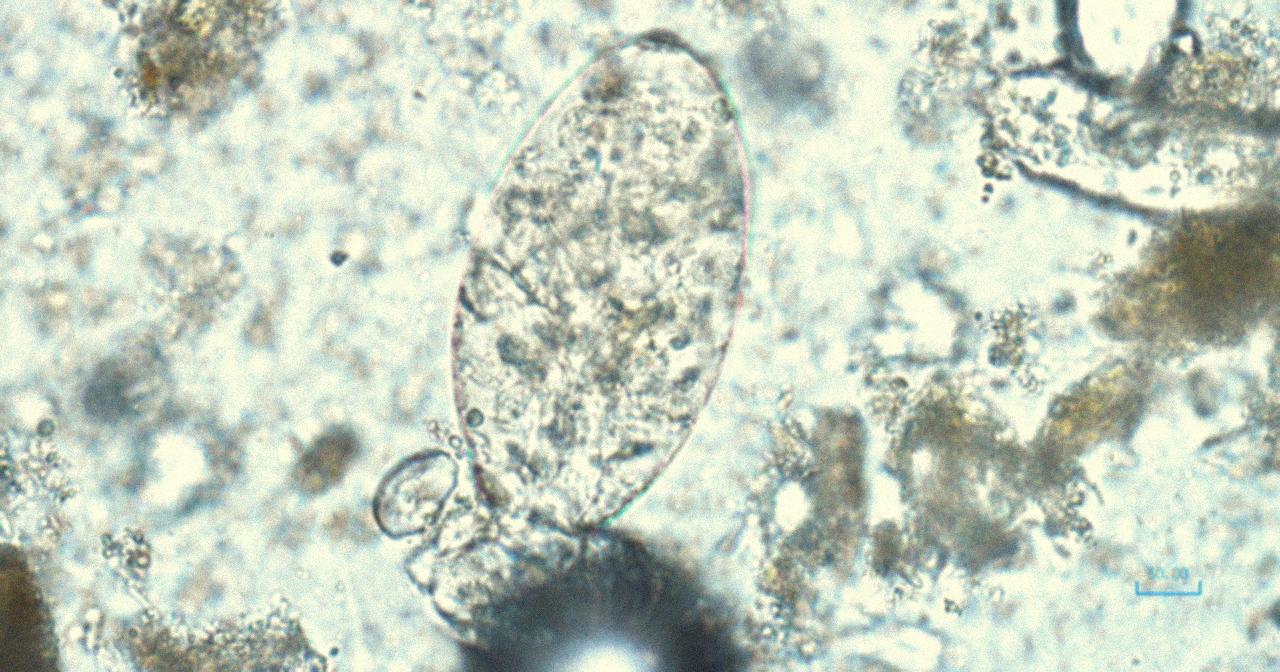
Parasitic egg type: Fasciolopsis buski